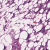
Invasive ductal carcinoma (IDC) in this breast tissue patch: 1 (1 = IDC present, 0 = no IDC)